Question: I got the following structure:

The 'draggable items' should be dropped at the placeholder. Every draggable item has a class (red, blue, green, etc) and only the placeholder with the same color accepts it. My question is how I can make when a draggable item is dropped in the yellow box it should automatically go in its placeholder: e.g. u put the red item in the yellow box and the placeholder should accept it. Currently to make placeholder accept the item you should drag the item exactly over the placeholder.
I've checked pretty much everything in the <URL>, couldn't find similar examples.
My code is just a simple
'''
element.droppable({
accept: "[cat='" + attrs.droppable + "']",
activeClass: "ui-state-default",
drop: function(event, ui) {
//on drop code
}
});
'''
together with
'''
element.draggable({
revert: "invalid",
start: function(event, ui) {
//code
},
stop: function(event, ui) {
//etc
}
})
'''
Am I missing something in the documentation?
I would really appreciate any help :)
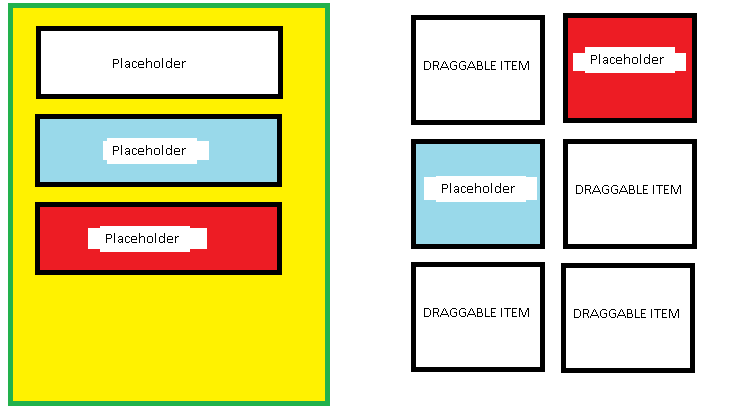
Answer: You could try this. Only make the yellow box droppable, and then reposition the dragged item to the appropriate placeholder box inside.
'''
$("#yellowBox").droppable({
activeClass: "ui-state-default",
drop: handleDrop
});
function handleDrop( event, ui ) {
// Get the color of the dragged element
var draggedColor = ui.draggable.attr ('class');
ui.draggable.addClass( 'correct' );
ui.draggable.draggable( 'disable' );
// Reposition to the placeholder box with the same color
ui.draggable.position( { of: $(this,'.'+draggedColor), my: 'left top', at: 'left top' } );
ui.draggable.draggable( 'option', 'revert', false );
}
'''